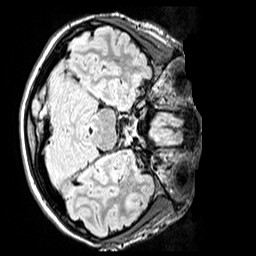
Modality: FLAIR
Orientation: axial
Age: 12
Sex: female
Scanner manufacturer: siemens
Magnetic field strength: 3 T
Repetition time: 5 s
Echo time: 0.388 s